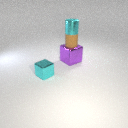
large purple metal cube behind small cyan metal cube